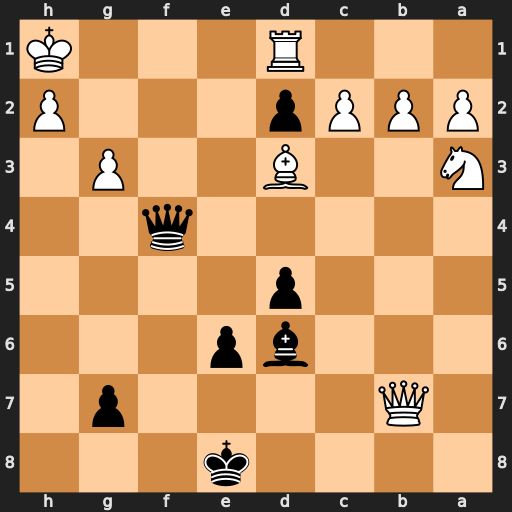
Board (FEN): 4k3/1Q4p1/3bp3/3p4/5q2/N2B2P1/PPPp3P/3R3K
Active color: b
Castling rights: -
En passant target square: -
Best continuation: Qf3+ Kg1 Bc5#